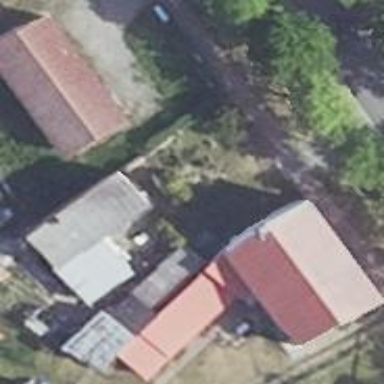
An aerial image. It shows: Bakery.